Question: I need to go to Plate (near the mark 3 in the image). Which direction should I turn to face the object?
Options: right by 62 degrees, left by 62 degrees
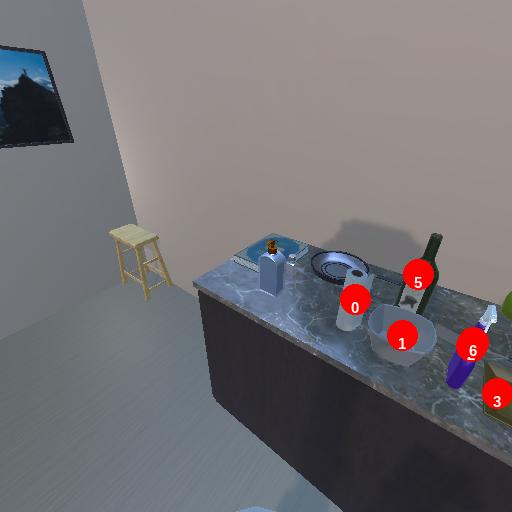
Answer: right by 62 degrees